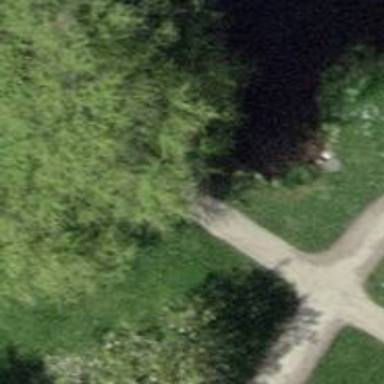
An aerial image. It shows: Unpaved footway.